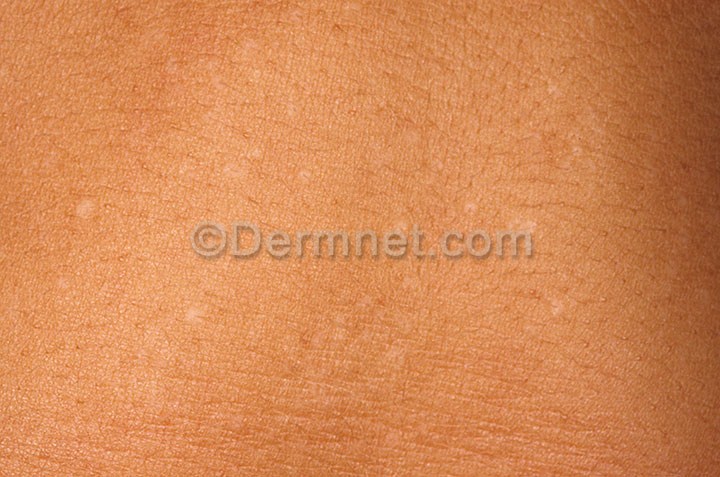
Disease: Tinea Ringworm Candidiasis and other Fungal Infections